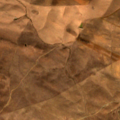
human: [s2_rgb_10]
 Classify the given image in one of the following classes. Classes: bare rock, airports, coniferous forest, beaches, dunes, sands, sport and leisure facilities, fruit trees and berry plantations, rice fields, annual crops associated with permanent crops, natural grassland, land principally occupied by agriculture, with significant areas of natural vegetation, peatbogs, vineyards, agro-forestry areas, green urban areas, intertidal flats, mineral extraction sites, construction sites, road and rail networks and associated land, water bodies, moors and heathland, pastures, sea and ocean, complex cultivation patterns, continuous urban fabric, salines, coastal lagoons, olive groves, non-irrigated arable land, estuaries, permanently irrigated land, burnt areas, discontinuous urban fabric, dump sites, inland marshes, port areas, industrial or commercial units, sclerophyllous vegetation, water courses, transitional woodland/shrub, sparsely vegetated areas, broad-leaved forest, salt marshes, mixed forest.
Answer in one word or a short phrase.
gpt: non-irrigated arable land